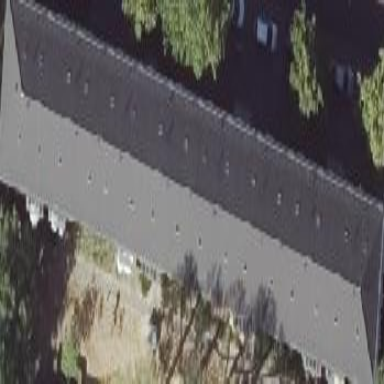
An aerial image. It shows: Hipped roof on apartment building.